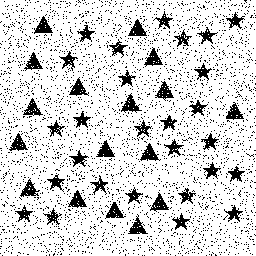
Squares: 0
Triangles: 17
Stars: 27
Total shapes: 44